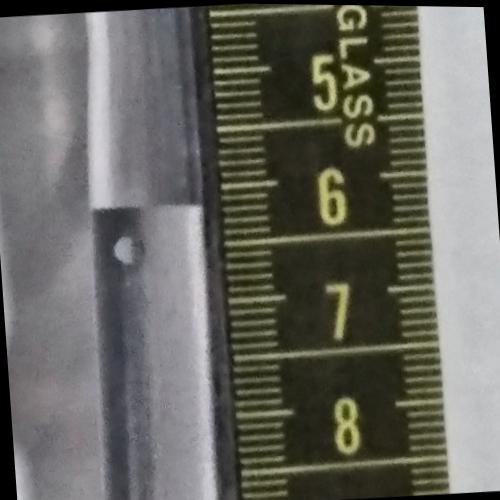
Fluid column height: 6.2 cm